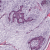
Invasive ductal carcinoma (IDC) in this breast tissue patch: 1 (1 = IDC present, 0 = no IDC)